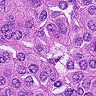
Metastatic tissue present: yes